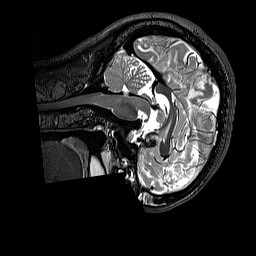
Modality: T2w
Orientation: sagittal
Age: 30
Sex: female
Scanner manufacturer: siemens
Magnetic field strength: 3 T
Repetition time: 3.2 s
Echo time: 0.728 s